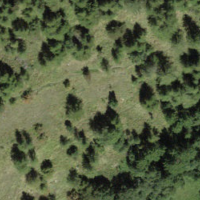
EUNIS habitat code: 26
Species observed at this site:
Melitaea didyma